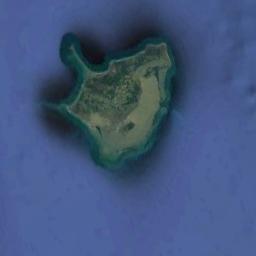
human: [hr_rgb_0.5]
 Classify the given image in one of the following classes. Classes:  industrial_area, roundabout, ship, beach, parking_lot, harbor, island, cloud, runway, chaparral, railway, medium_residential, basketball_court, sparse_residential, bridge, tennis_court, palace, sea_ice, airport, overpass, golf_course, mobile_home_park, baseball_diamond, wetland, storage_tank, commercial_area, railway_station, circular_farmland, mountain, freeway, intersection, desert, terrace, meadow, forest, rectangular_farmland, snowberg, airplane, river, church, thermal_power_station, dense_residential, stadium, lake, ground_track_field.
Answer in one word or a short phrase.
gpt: island